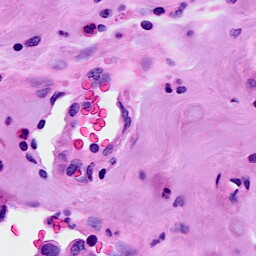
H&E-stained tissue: Breast